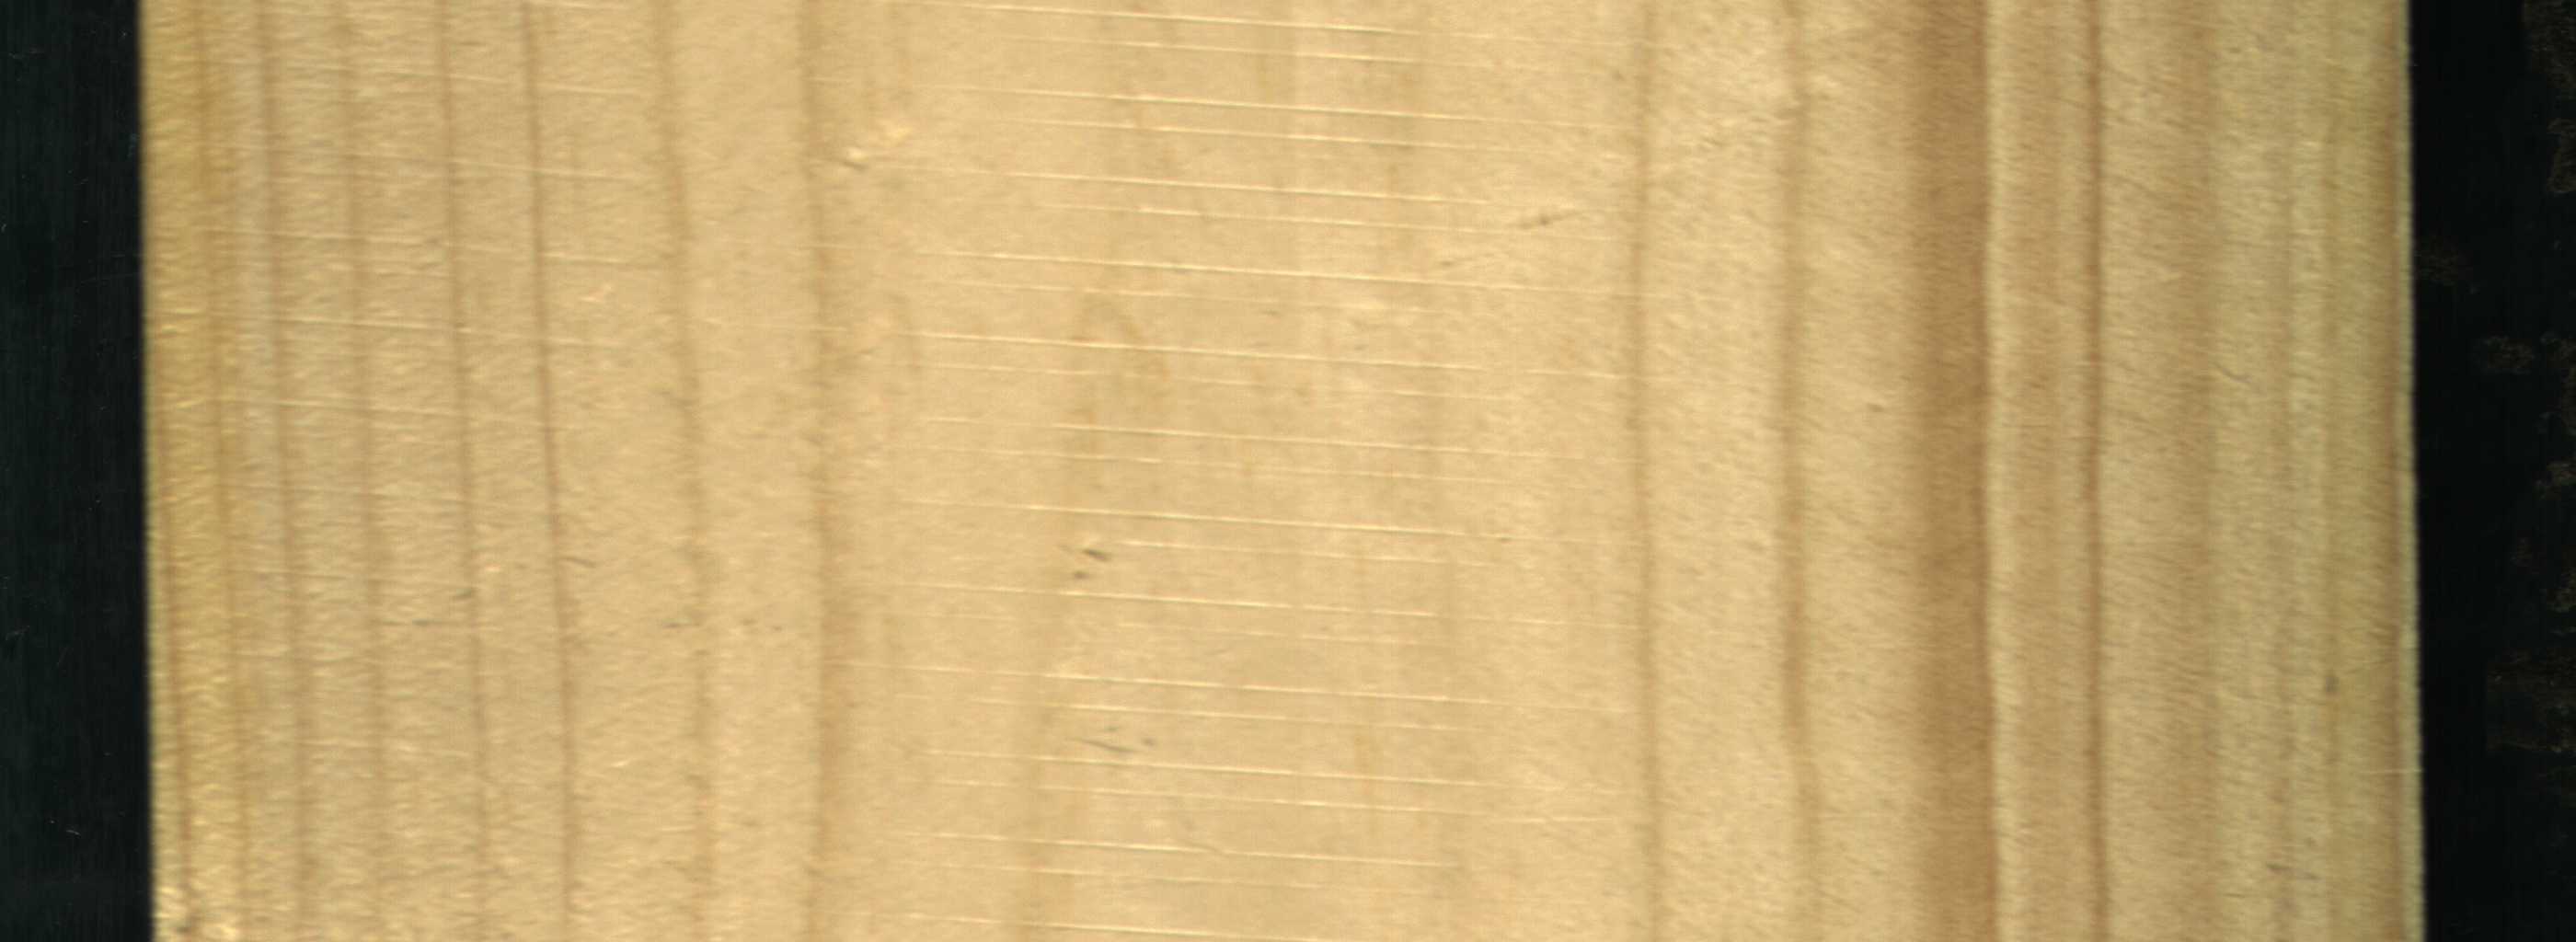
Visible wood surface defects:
Quartzity